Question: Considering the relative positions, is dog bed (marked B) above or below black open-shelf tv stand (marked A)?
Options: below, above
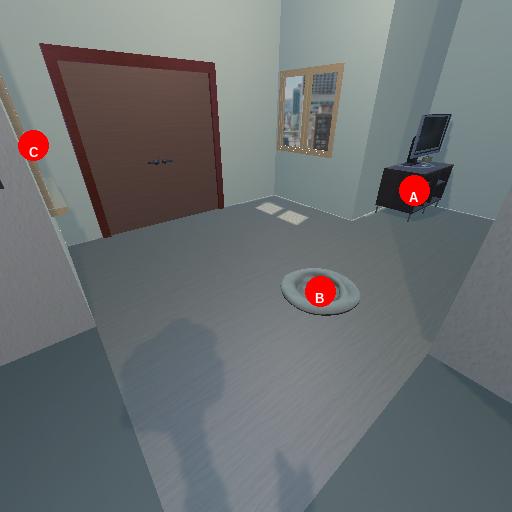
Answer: below